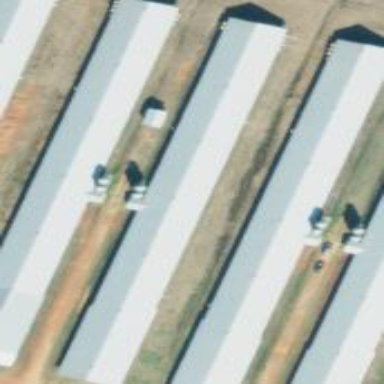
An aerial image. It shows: Poultry house.